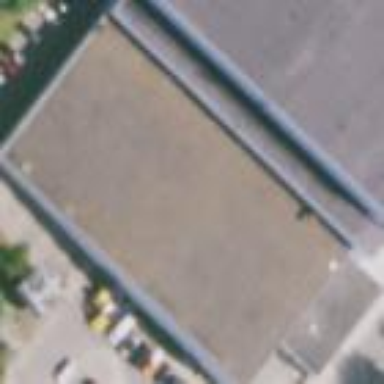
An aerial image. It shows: Part of building that is ice rink used for ice hockey.